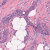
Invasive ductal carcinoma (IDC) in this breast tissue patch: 1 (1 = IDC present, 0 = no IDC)